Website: crate-barrel
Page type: account-selection
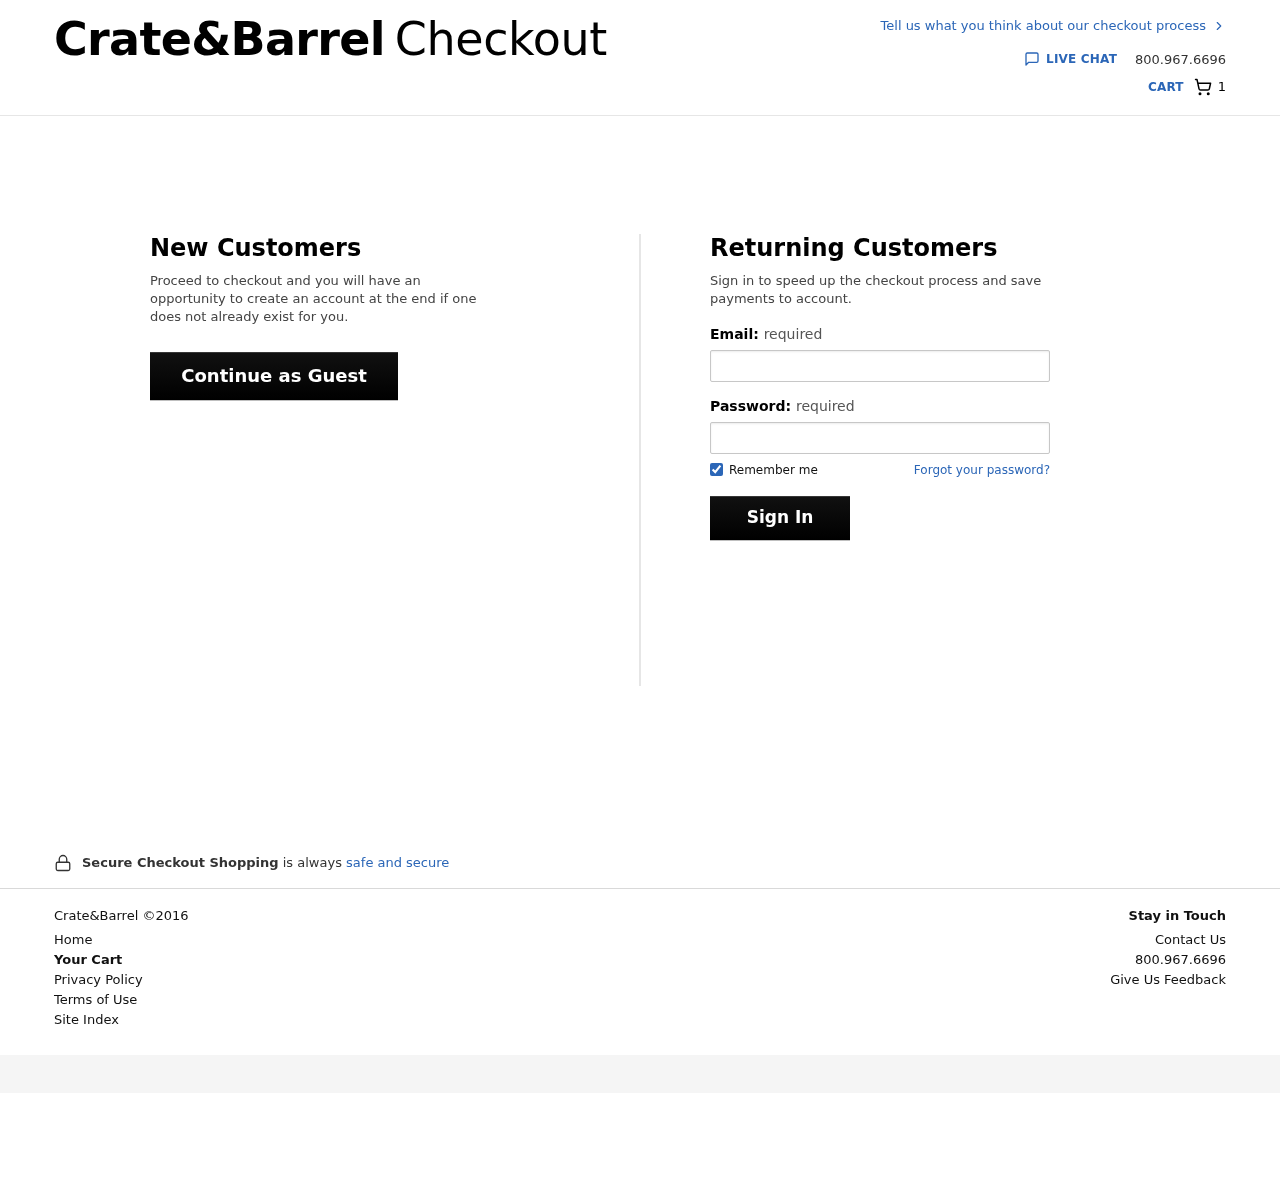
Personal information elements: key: PII_EMAIL
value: brandon.phillips@gmail.com
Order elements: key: ORDER_NUM_ITEMS
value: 1